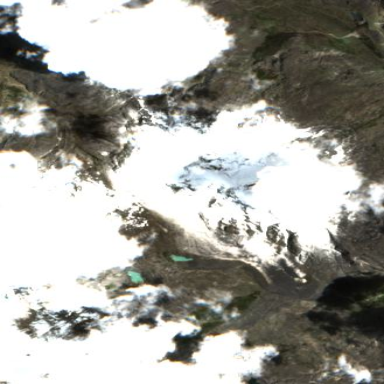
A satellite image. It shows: Majestic glacier in the distance.